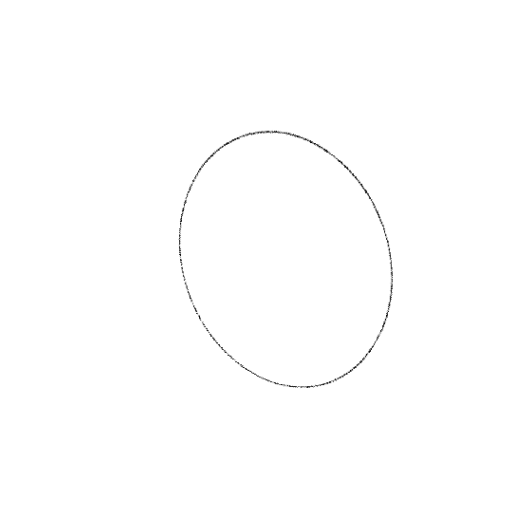
Crossing number: 0